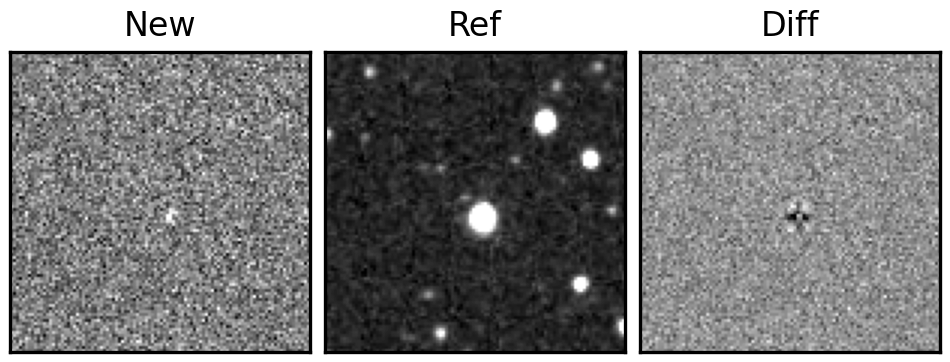
Label: bogus